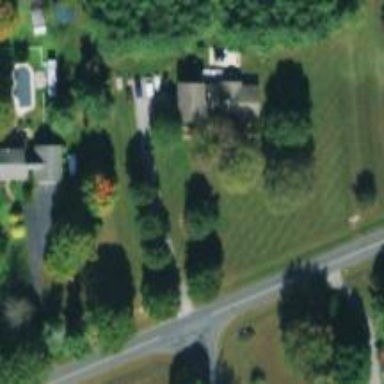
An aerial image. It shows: Driveway leading to service road.